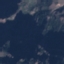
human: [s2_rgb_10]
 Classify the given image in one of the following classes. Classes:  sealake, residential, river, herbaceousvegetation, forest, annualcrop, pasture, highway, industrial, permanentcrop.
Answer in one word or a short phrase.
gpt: HerbaceousVegetation